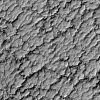
Atmospheric dust classification: not_dusty